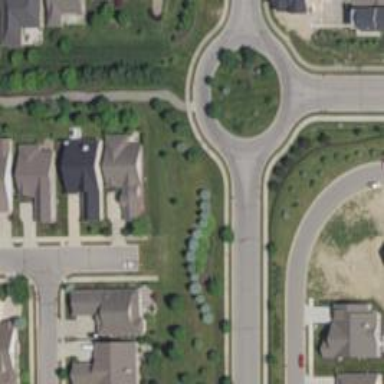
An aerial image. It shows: Smooth asphalt road in residential area.